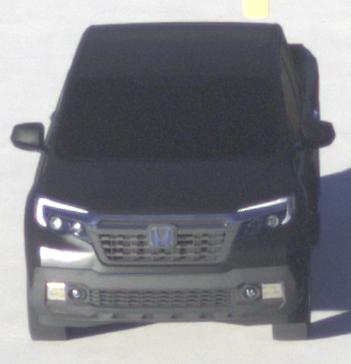
Make: Honda
Model: Ridgeline
Detailed model: Gen. 2
Model produced from: 2016
Model produced until: 2020
Doors: 4
Color: black
Road condition: dry road
Daytime: sunrise or sunset
Contrast: high contrast